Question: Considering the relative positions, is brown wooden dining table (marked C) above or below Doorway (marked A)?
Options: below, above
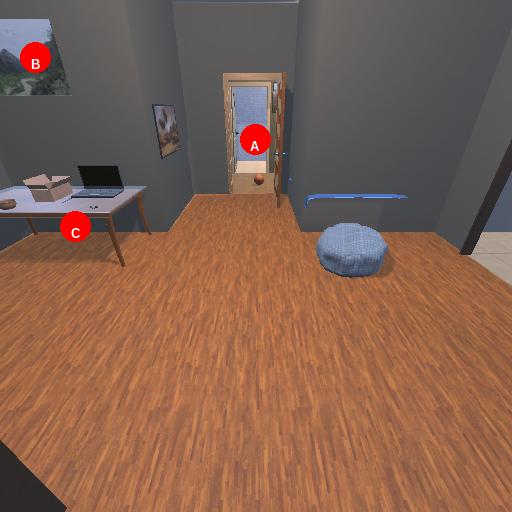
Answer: below